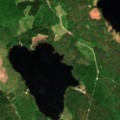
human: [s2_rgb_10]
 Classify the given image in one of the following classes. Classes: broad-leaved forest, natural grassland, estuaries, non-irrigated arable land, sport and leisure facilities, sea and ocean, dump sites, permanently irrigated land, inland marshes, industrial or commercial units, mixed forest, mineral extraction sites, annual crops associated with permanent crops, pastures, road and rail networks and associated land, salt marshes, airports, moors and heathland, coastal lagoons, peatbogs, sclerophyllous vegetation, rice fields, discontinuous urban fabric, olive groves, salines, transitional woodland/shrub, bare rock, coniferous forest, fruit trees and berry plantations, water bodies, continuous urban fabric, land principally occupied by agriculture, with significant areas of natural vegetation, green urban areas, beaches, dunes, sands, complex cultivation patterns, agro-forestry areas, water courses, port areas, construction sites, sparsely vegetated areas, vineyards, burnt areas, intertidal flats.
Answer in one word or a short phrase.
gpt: coniferous forest, mixed forest, water bodies